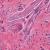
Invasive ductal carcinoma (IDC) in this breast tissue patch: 0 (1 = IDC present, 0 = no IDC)